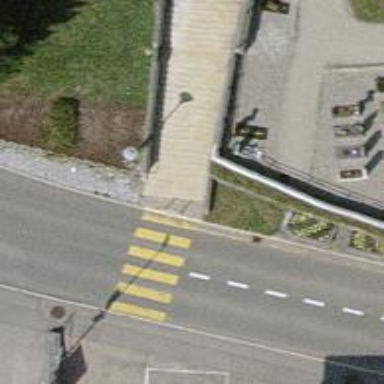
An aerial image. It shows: Steps made of paving stones.